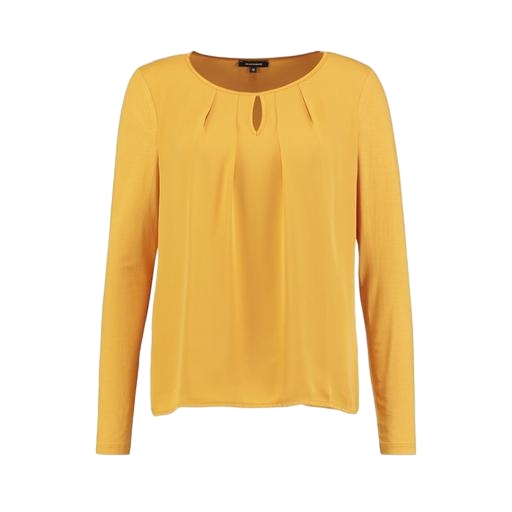
pleat-neck top, yellow long sleeve shirt, longsleeved blouse, white background